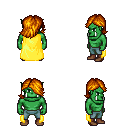
a pixel art fantasy rpg character, male body template, orc, green skin, yellow cape, teal pants, dark blonde swoop hairstyle, brown shoes, four views (front, back, left, right), 2x2 character sprite sheet, small pixel art, hard edges, no anti-aliasing